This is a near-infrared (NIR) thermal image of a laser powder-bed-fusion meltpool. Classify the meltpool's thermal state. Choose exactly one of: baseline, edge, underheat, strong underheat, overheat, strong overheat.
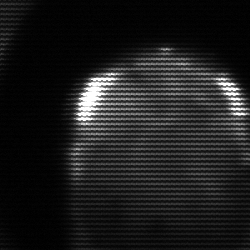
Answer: edge